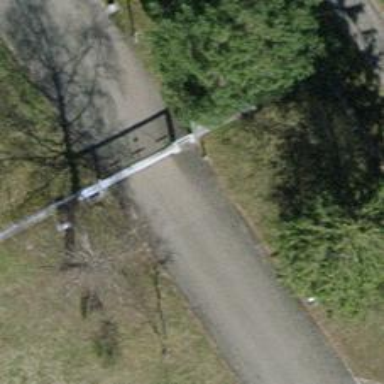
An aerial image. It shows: Gate.